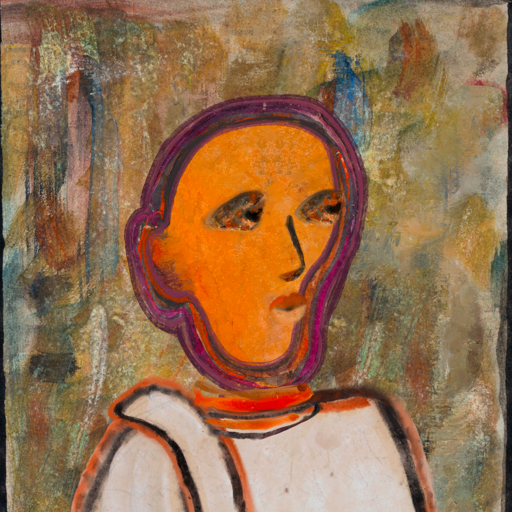
Background: Pipe, Head And Neck Side: Hypocrite_w_Hair, Face Side: Gypsy_Queen, Bust: Roy_Bahadur, Hair Side: Blank, Head Accessory: Blank, Second Necklace: Blank, Necklace: Experience, Baby: Blank